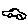
Label: car